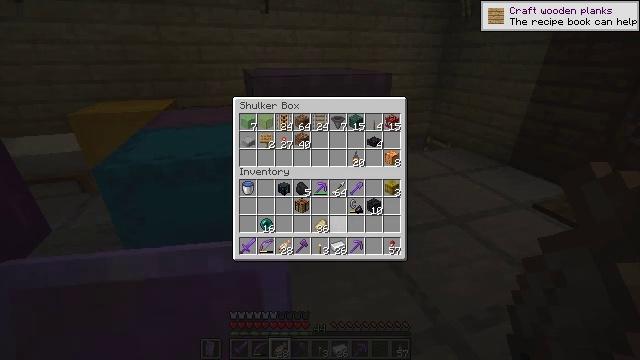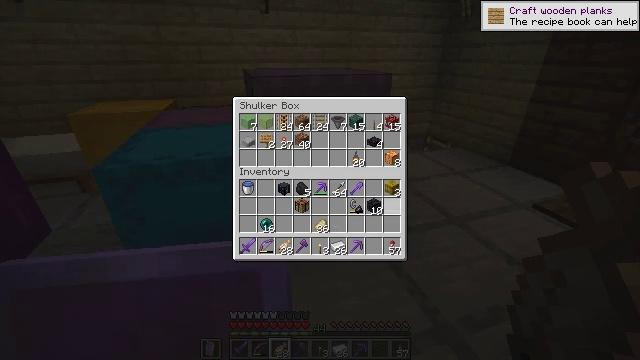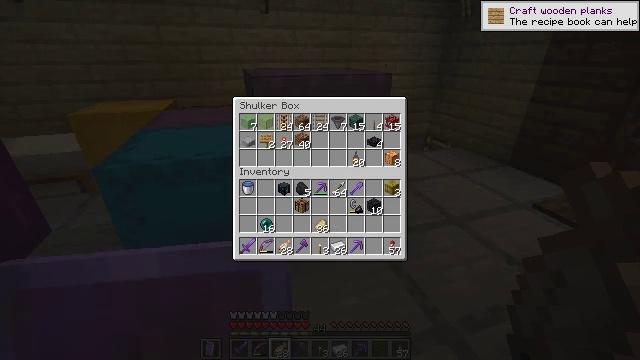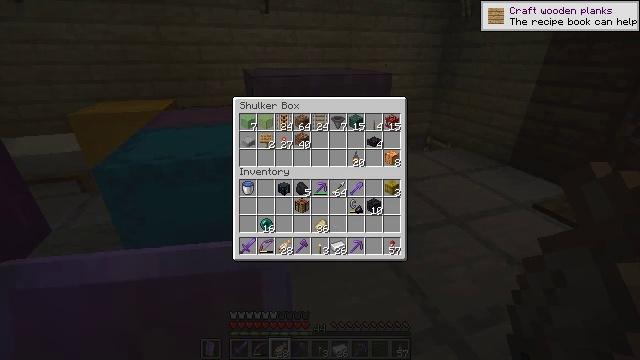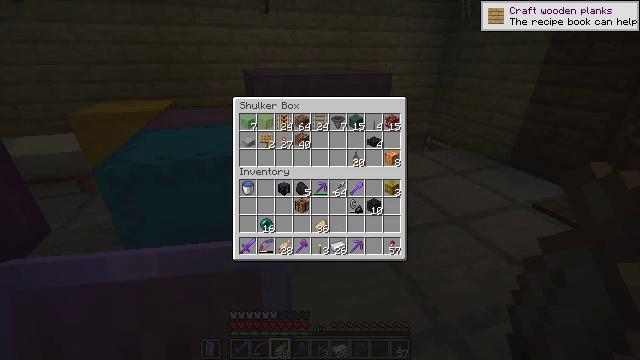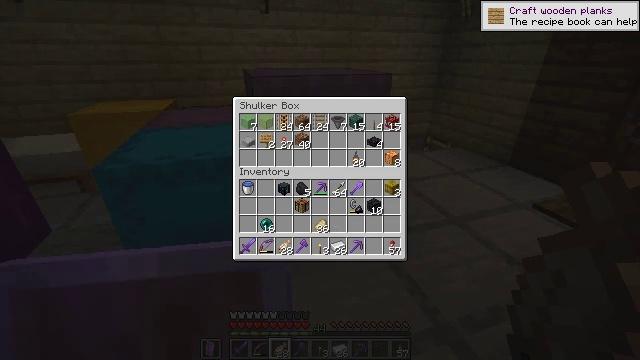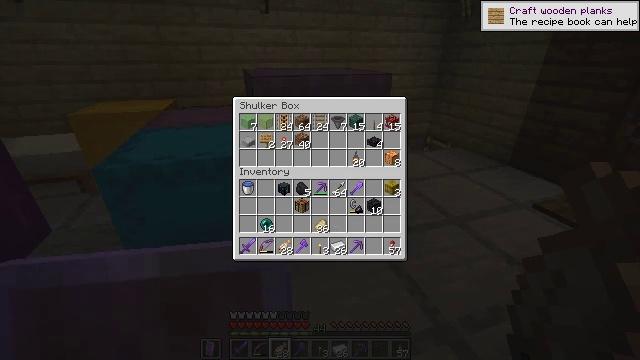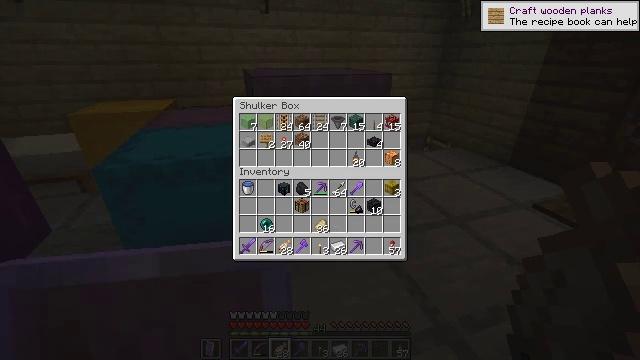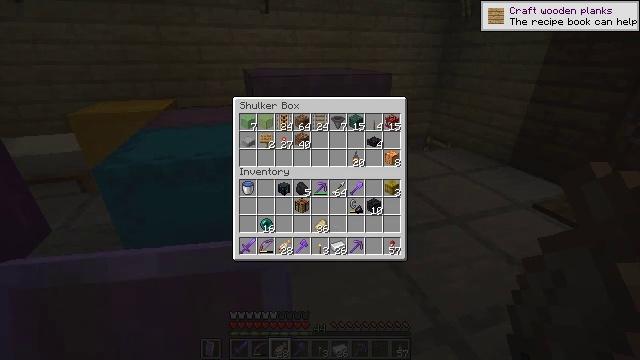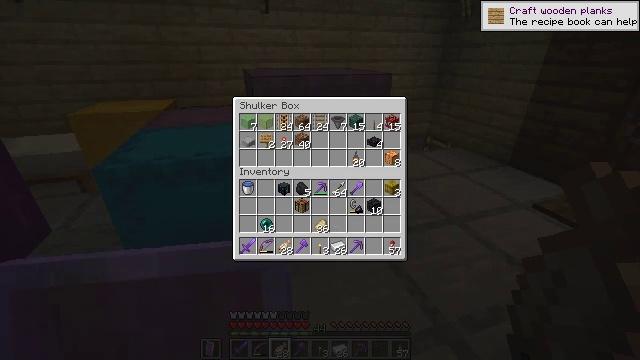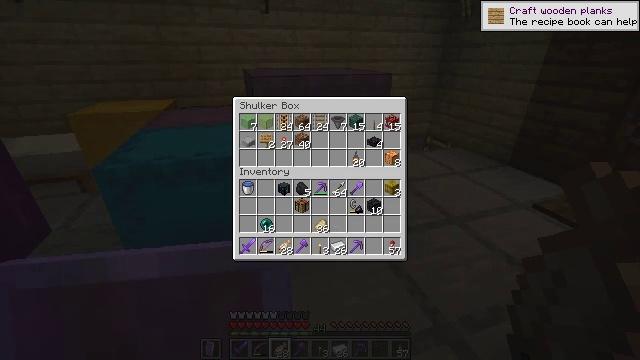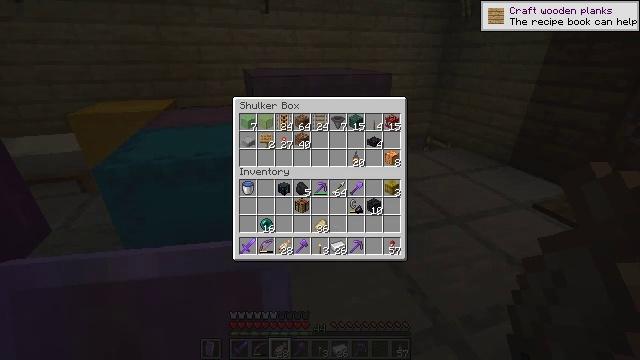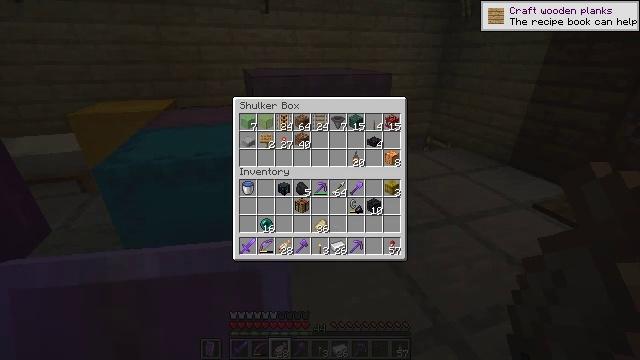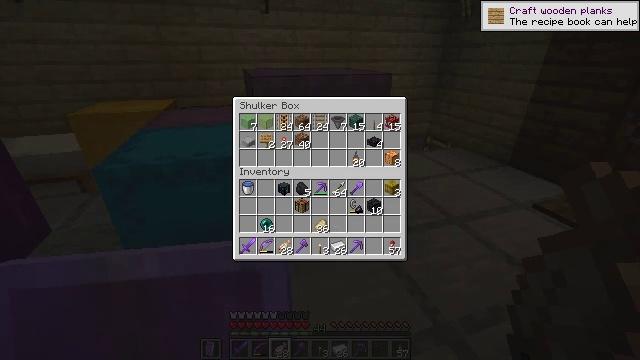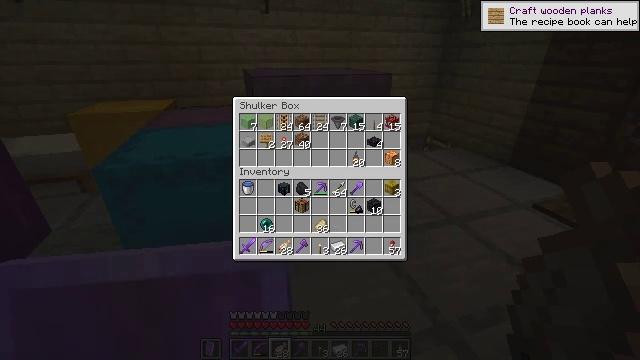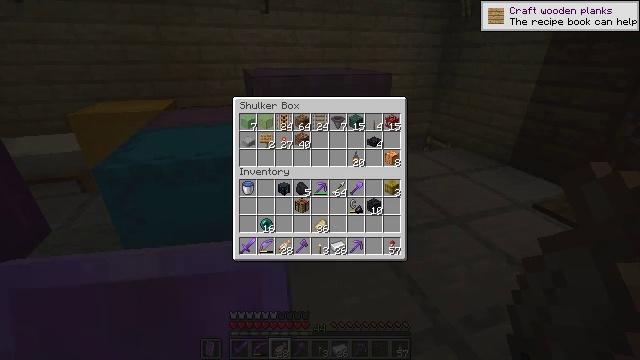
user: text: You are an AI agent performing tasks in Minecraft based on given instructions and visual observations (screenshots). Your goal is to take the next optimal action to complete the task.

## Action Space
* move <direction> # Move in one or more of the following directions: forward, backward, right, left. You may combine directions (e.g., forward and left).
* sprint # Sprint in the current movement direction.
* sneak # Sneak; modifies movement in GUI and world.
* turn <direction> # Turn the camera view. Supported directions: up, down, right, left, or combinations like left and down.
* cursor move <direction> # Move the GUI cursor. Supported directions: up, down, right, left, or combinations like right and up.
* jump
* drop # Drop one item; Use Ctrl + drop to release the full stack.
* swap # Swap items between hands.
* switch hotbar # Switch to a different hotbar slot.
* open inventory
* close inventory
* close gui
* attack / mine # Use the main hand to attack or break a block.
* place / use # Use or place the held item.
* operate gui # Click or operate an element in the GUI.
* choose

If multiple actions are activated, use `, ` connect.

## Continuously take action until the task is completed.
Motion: motion action
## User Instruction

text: Convert crimson stems into crimson planks.
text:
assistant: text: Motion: turn right and up
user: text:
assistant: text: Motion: turn right and up
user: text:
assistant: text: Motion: turn right
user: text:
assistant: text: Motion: no_op
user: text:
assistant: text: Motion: no_op
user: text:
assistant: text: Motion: no_op
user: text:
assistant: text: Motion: no_op
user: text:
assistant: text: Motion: no_op
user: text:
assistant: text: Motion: no_op
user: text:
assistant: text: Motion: no_op
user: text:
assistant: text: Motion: no_op
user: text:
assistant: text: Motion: no_op
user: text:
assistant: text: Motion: no_op
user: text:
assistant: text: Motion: no_op
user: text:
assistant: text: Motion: no_op
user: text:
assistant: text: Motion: no_op
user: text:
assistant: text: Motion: no_op
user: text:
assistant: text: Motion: no_op
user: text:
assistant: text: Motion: no_op
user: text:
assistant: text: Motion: no_op
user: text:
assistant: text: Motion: no_op
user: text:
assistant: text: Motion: no_op
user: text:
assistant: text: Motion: no_op
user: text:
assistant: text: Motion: no_op
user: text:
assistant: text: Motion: no_op
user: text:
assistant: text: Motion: no_op
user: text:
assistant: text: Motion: no_op
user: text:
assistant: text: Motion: no_op
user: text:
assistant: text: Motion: no_op
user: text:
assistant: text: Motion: no_op